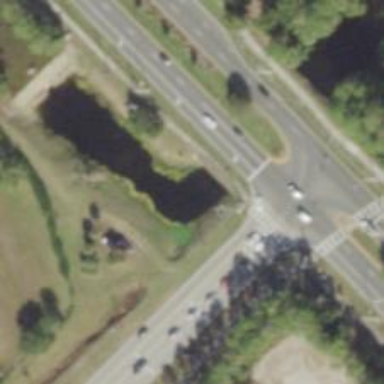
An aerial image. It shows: Culvert tunnel under canal.